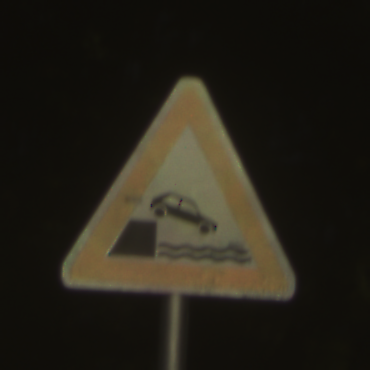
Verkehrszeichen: Ufer
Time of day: SunriseSunset
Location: Outdoor (Nature)
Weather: PartlyCloudy
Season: NotSpecified
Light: Natural